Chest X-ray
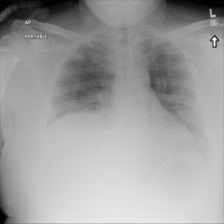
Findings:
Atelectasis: negative
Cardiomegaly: negative
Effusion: negative
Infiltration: negative
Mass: negative
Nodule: negative
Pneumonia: negative
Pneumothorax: negative
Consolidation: negative
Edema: negative
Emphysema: negative
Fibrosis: negative
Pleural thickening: negative
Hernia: negative